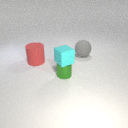
small green metal cylinder to the left of large gray rubber sphere